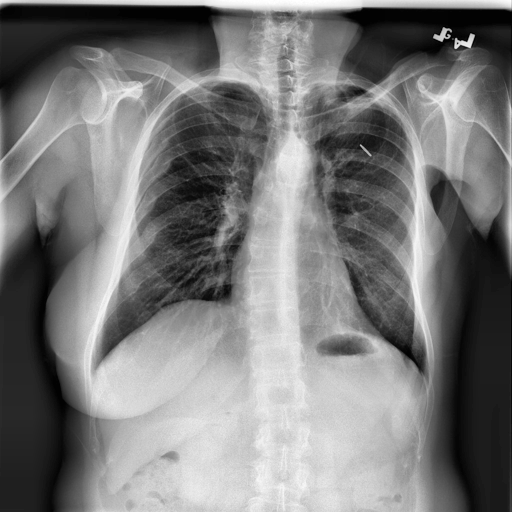
Finding: NORMAL